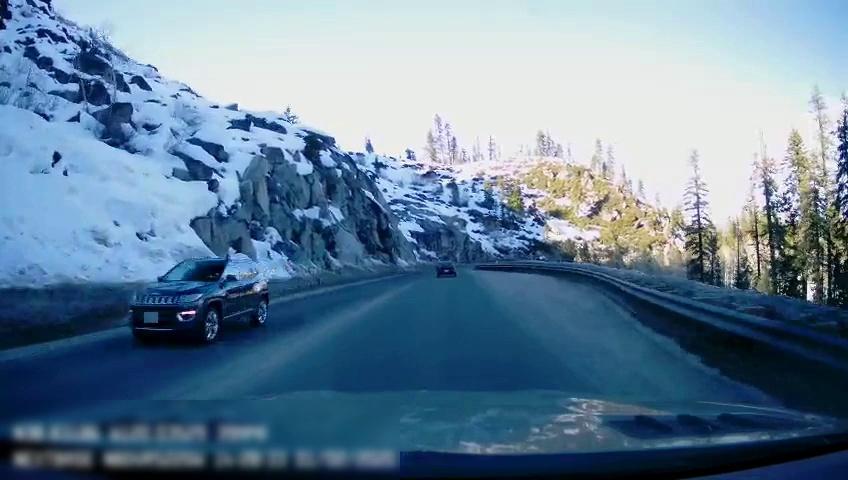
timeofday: Day
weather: Sunny
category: Drivable Space
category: Vehicles | SUV
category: Vehicles | Car
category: Lanes | Opposite Lane
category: Lanes | Opposite Lane
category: Lanes | Current Lane